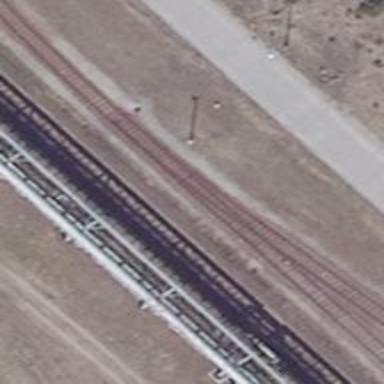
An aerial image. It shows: Railway switch.